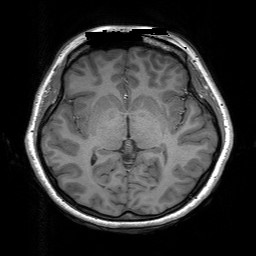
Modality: T1w
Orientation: coronal